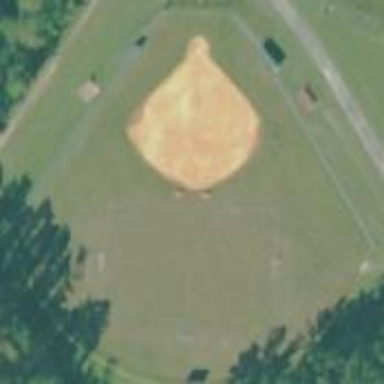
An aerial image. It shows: Baseball pitch for leisure land activities.